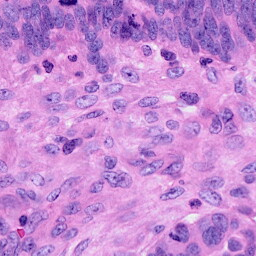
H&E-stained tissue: Ovarian